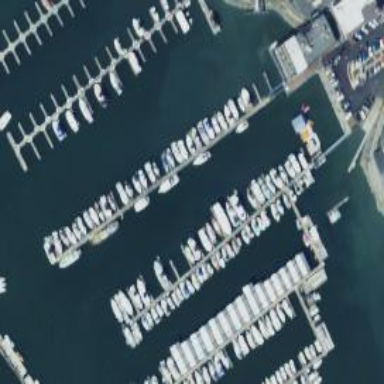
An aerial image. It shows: Marina with harbour.